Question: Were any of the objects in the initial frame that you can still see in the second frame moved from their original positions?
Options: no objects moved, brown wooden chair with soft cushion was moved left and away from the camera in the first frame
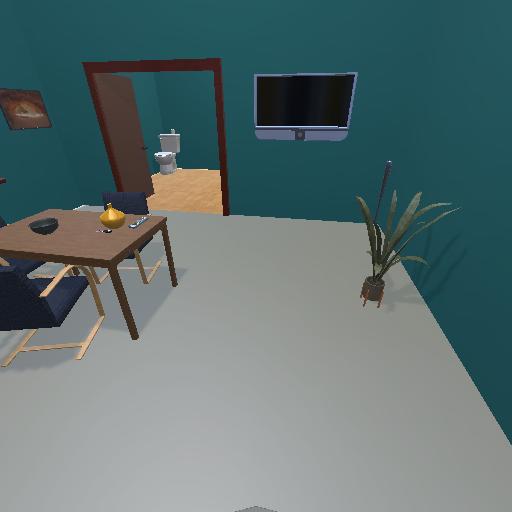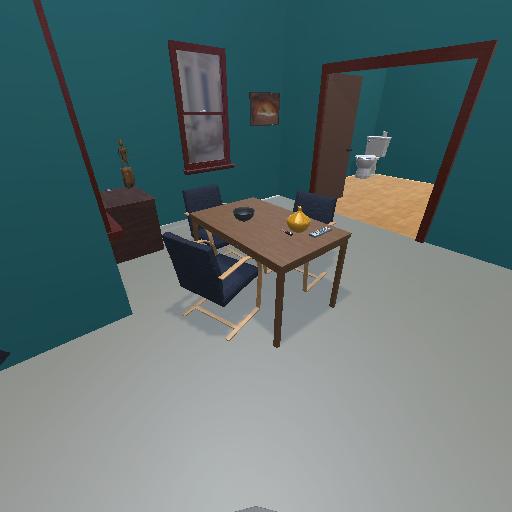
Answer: no objects moved